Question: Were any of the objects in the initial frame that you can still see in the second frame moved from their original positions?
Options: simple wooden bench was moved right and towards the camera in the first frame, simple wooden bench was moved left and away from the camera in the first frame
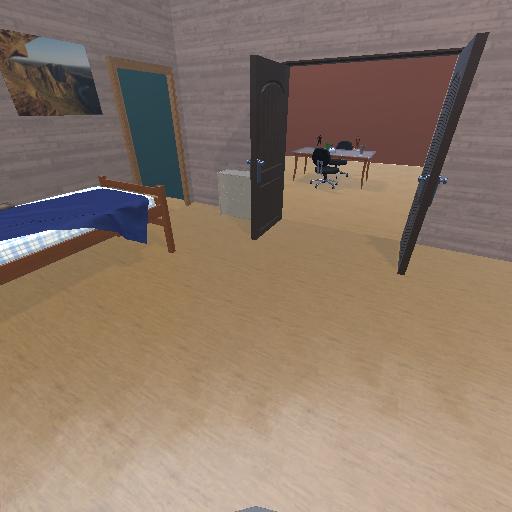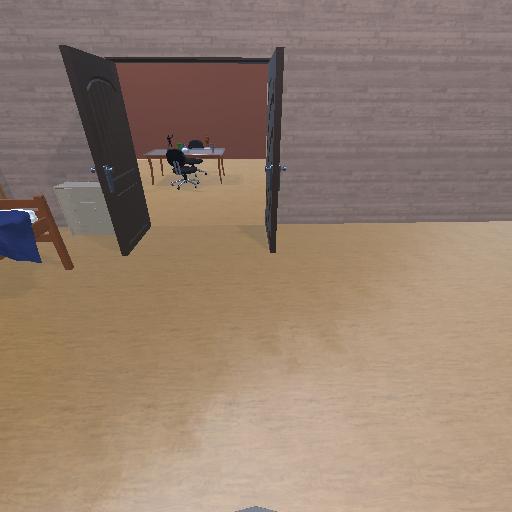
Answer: simple wooden bench was moved right and towards the camera in the first frame